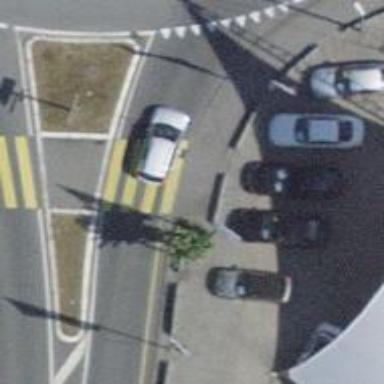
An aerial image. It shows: Uncontrolled zebra crossing with zebra markings.